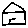
Label: house